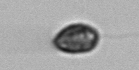
Label: Pseudochattonella_farcimen